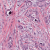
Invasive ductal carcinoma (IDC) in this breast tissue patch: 1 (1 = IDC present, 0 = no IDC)